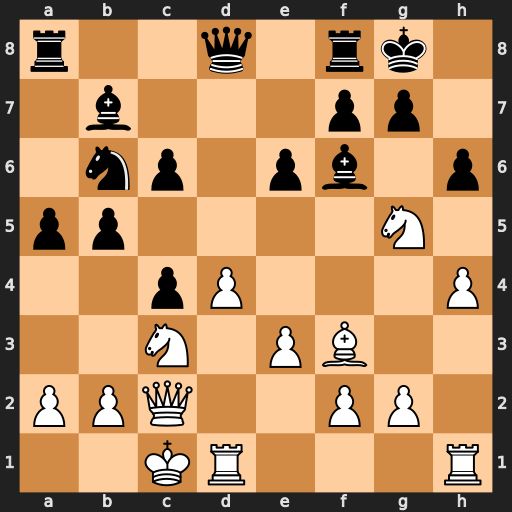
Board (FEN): r2q1rk1/1b3pp1/1np1pb1p/pp4N1/2pP3P/2N1PB2/PPQ2PP1/2KR3R
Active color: w
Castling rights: -
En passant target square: -
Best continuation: Qh7#